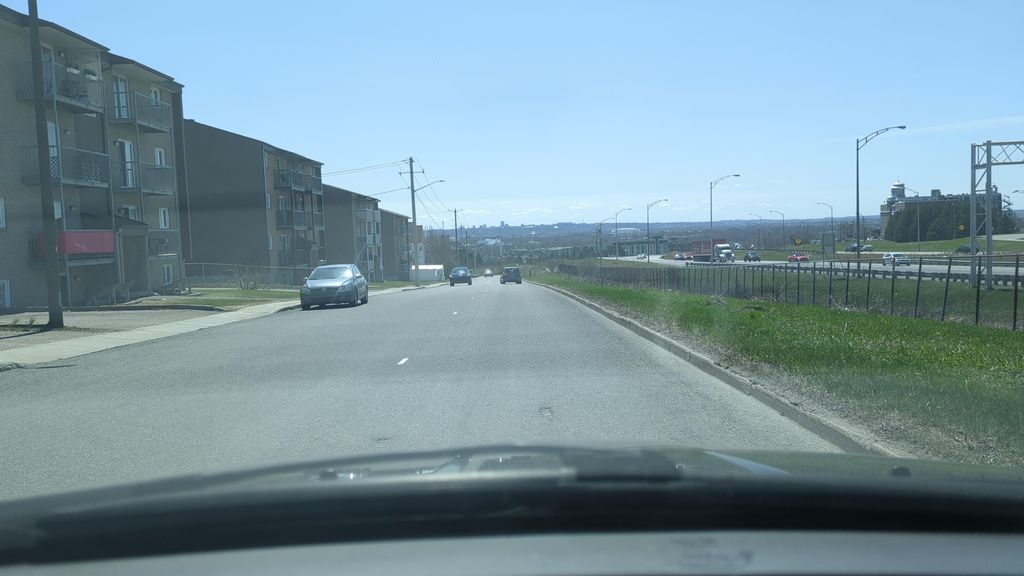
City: quebec_city